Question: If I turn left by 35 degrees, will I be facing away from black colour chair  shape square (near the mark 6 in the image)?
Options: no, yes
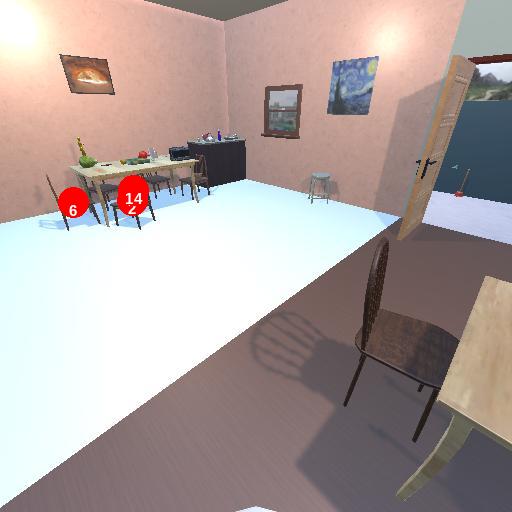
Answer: no